Platform: macOS
Application: Arc Browser
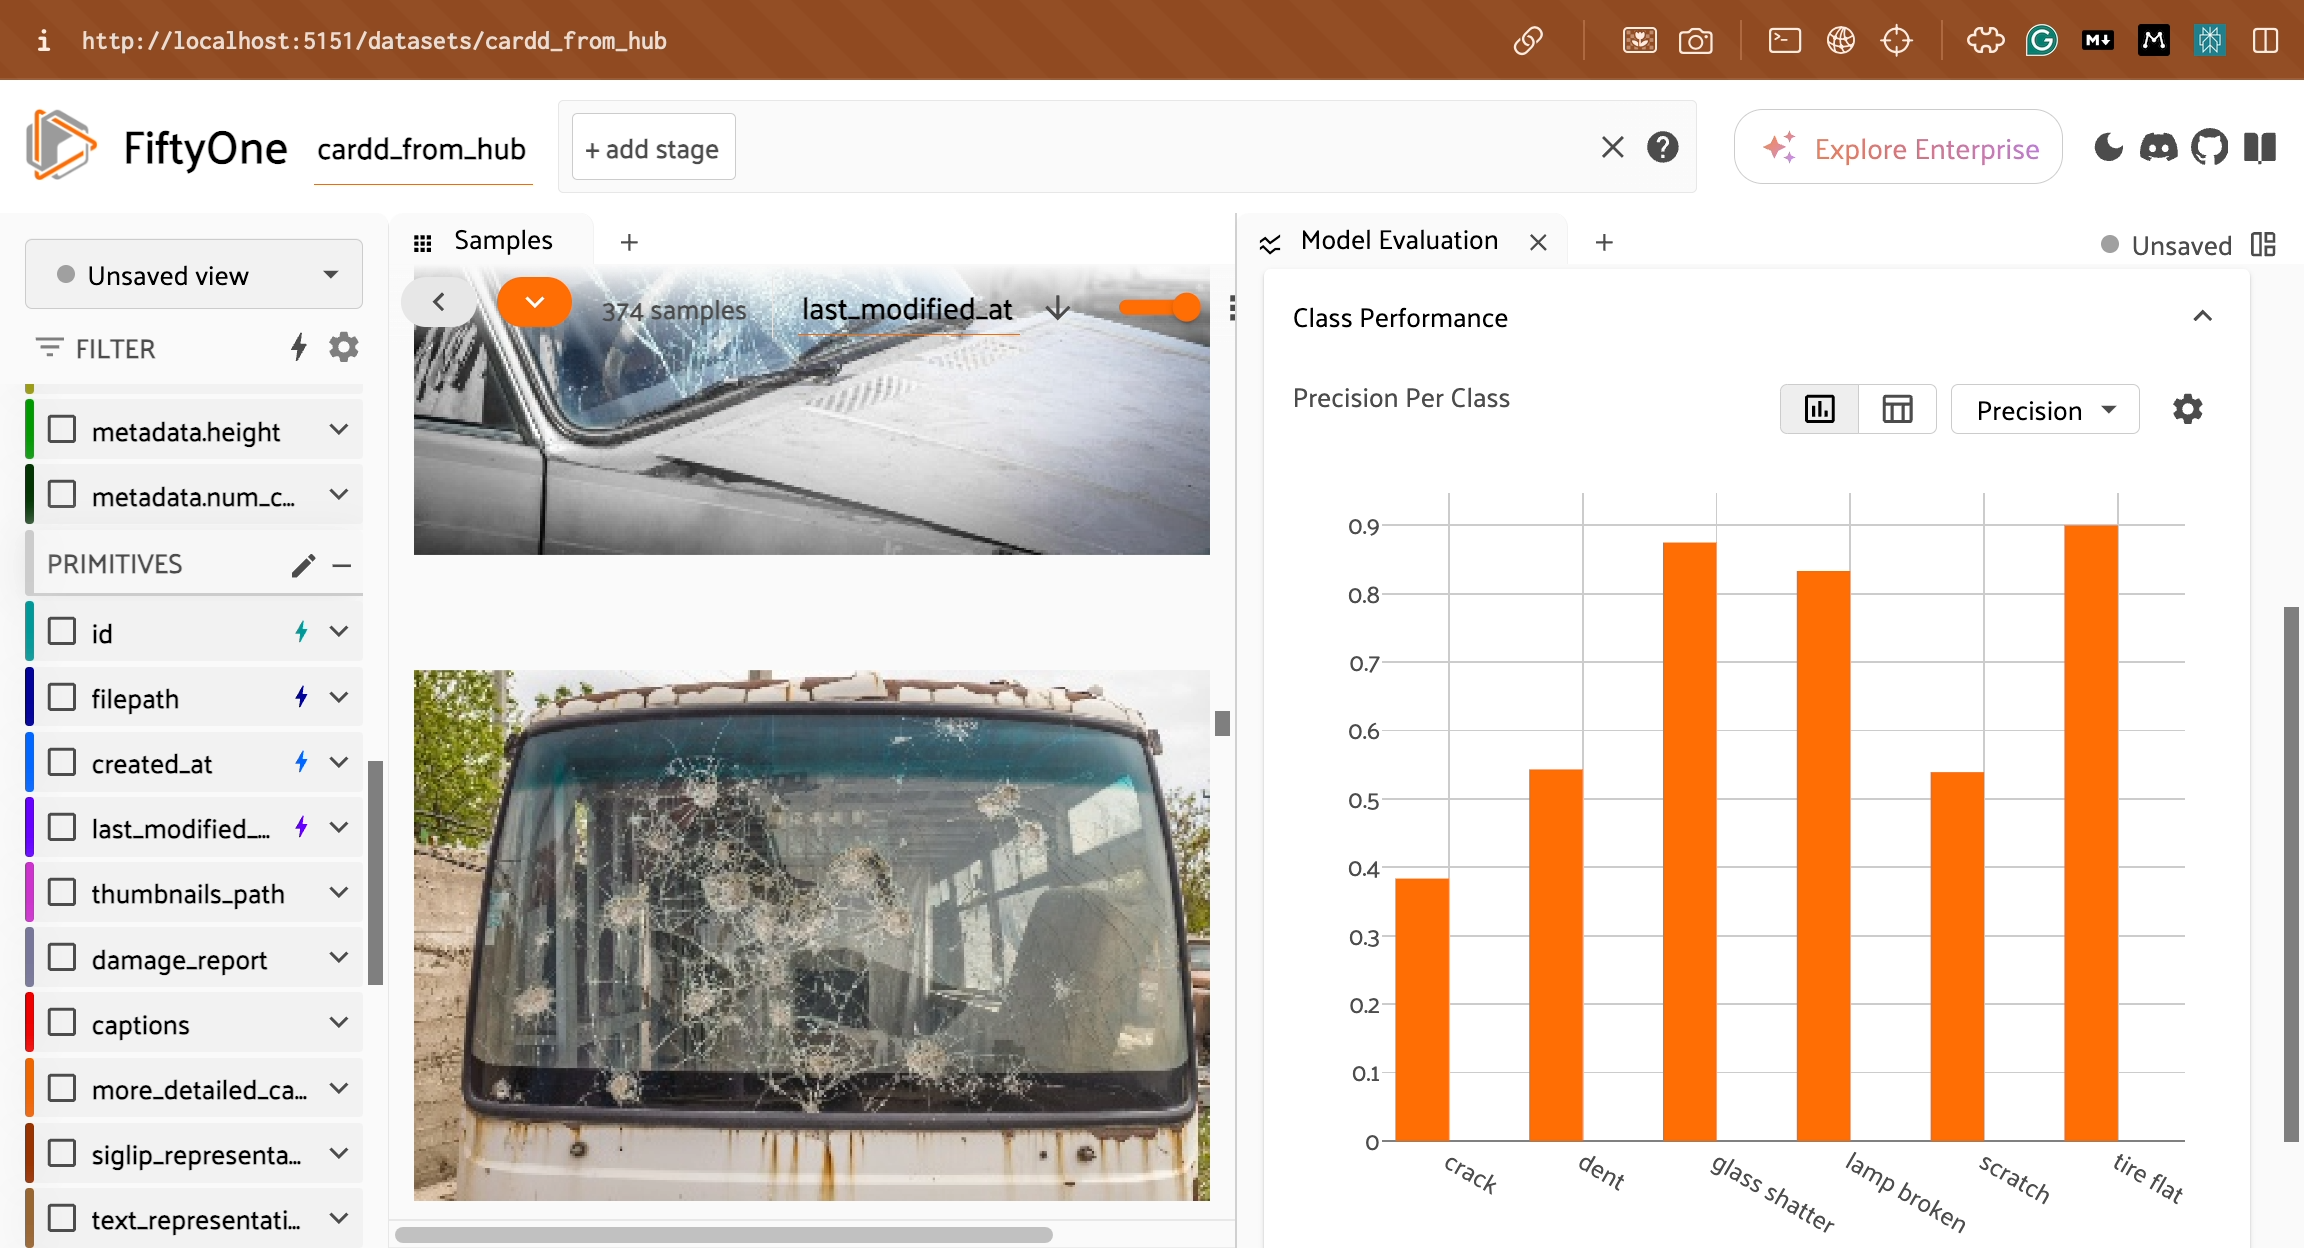
task_description: Open the model performance metric menu in the per class model performance card
action_type: click
element_info: Menu Item
steps_since_start: 1